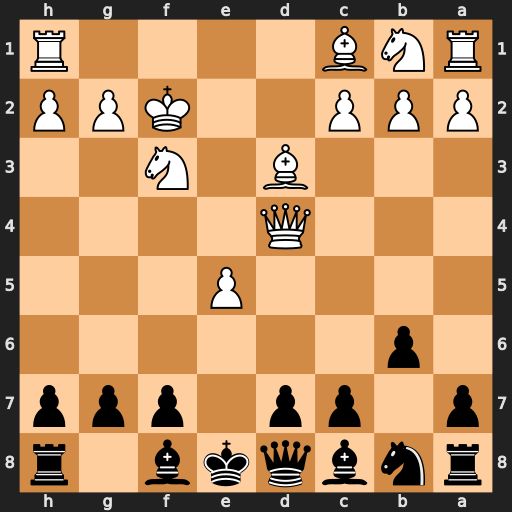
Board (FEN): rnbqkb1r/p1pp1ppp/1p6/4P3/3Q4/3B1N2/PPP2KPP/RNB4R
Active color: b
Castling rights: kq
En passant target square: -
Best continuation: Bc5 Qxc5 bxc5 Bg5 f6 exf6 gxf6